五年级 · 算术
( )既不是质数, 也不是合数; 最小的质数是 ( )。
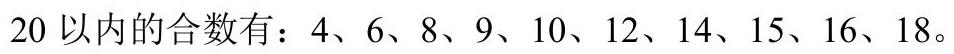
答案: 解12

【详解】在非 0 的自然数内讨论。

质数指的是在大于 1 的自然数中, 除了 1 和它本身以外不再有其他因数的自然数。

20 以内的质数有: $2 、 3 、 5 、 7 、 11 、 13 、 17 、 19$ 。

合数是指在大于 1 的整数中除了能被 1 和本身整除外，还能被其他数（0 除外）整除的数。

1 既不是质数, 也不是合数; 最小的质数是 2 。